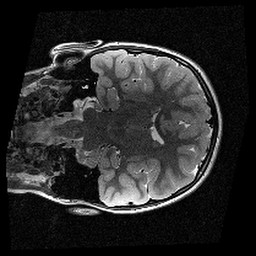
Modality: T2w
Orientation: coronal
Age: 10
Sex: female
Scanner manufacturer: siemens
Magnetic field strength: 3 T
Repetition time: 9.23 s
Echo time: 0.067 s